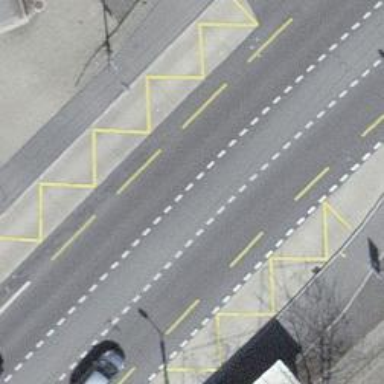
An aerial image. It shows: Bus stop for trolleybuses with designated stop position.